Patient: sex M, age 45
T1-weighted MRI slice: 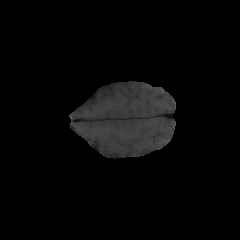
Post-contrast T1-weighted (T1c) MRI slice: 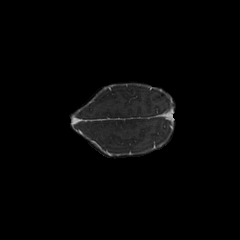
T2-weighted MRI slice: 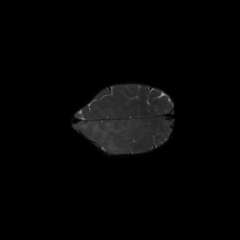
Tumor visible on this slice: yes
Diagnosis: Astrocytoma, IDH-mutant
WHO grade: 3